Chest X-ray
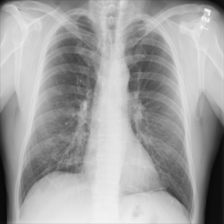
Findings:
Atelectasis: negative
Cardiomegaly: negative
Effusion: negative
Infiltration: negative
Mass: negative
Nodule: negative
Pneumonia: negative
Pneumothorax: negative
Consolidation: negative
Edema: negative
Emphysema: negative
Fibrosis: negative
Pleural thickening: negative
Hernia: negative